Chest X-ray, PA view. Patient: 58 years old, sex M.
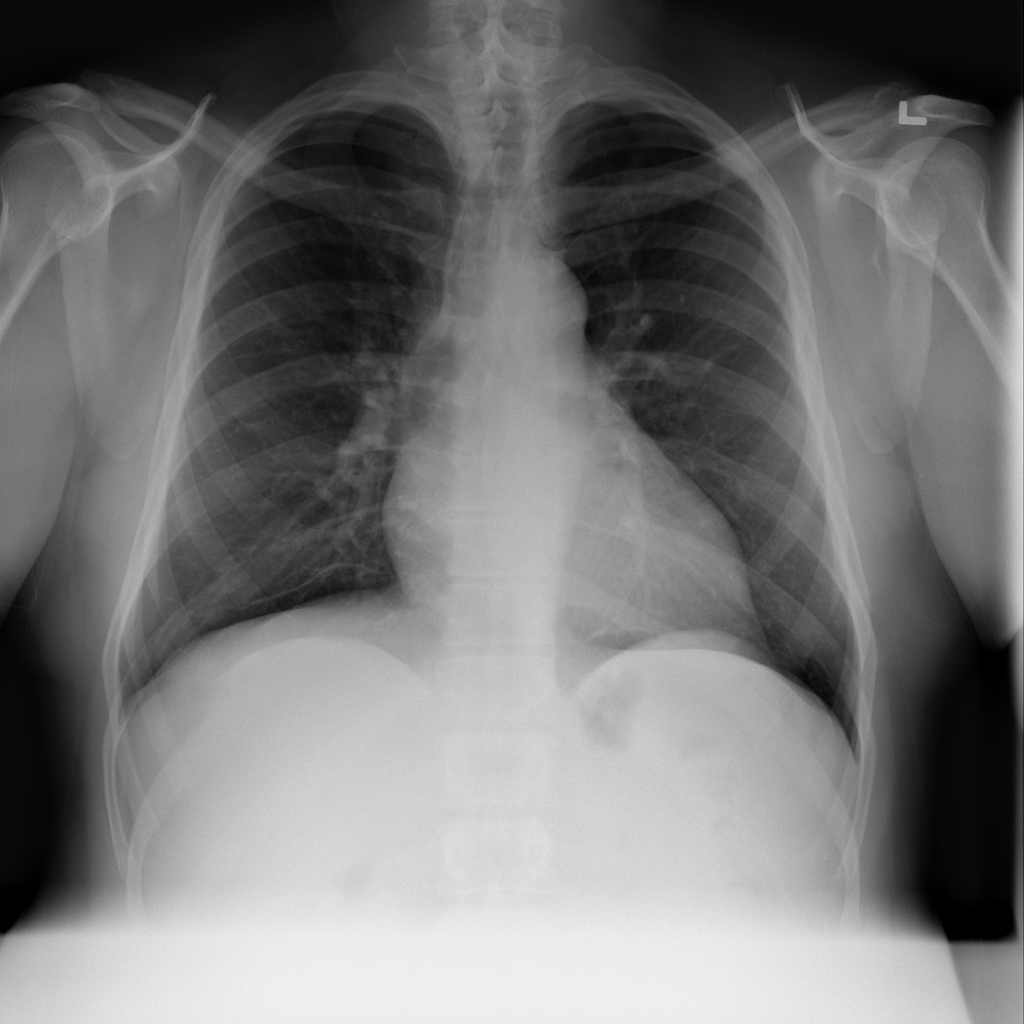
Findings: No Finding